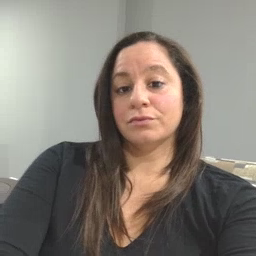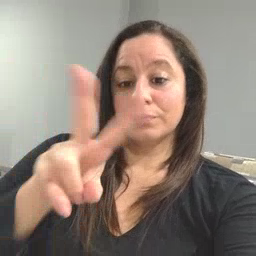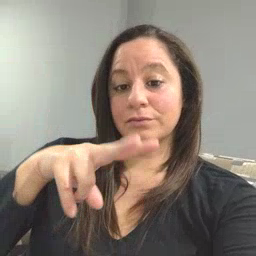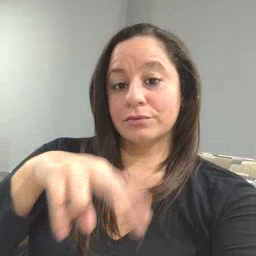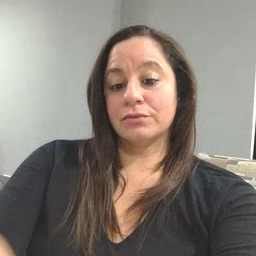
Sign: read